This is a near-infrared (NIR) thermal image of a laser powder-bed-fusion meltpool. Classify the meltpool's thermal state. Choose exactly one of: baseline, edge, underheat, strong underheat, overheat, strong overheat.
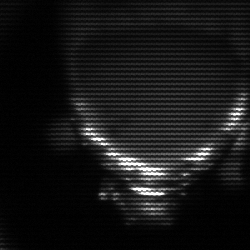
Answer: edge